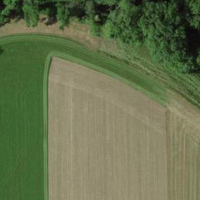
EUNIS habitat code: 52
Species observed at this site:
Papilio machaon
Phylloscopus collybita
Sylvia atricapilla
Ficedula hypoleuca
Milvus migrans